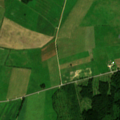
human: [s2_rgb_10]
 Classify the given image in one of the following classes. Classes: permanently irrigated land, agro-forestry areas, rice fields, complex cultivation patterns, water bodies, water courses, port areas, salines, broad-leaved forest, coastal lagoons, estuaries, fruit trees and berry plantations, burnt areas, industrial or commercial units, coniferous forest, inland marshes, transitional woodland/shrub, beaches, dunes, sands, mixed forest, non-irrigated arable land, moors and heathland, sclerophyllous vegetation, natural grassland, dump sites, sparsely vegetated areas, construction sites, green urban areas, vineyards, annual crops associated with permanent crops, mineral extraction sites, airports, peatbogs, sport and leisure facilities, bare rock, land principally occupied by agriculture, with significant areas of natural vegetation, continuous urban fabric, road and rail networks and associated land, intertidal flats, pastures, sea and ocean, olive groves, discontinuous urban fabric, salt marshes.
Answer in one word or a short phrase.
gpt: non-irrigated arable land, pastures, complex cultivation patterns, mixed forest